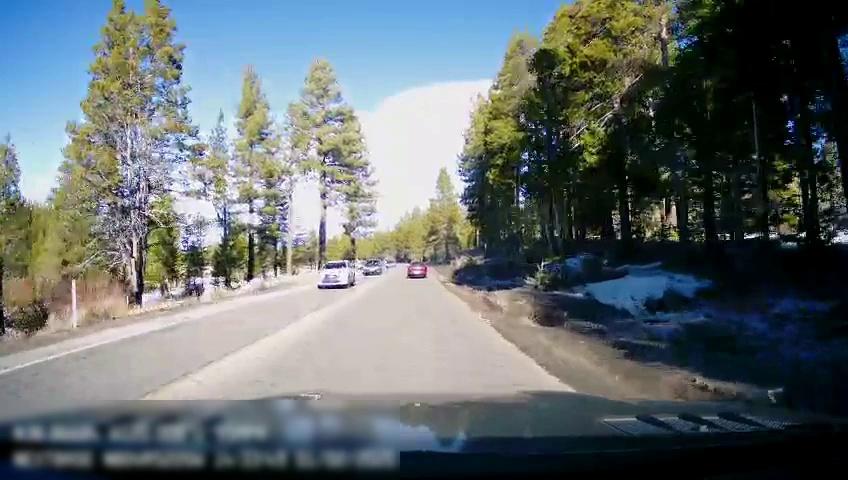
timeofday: Day
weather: Sunny
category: Drivable Space
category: Vehicles | Car
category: Vehicles | SUV
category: Vehicles | SUV
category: Lanes | Current Lane
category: Lanes | Opposite Lane